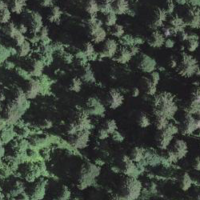
EUNIS habitat code: 43
Species observed at this site:
Petasites albus